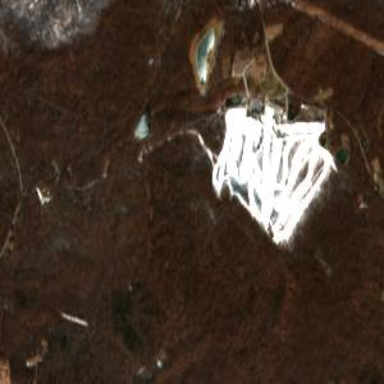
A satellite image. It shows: Sports center in area designated for winter sports activities.